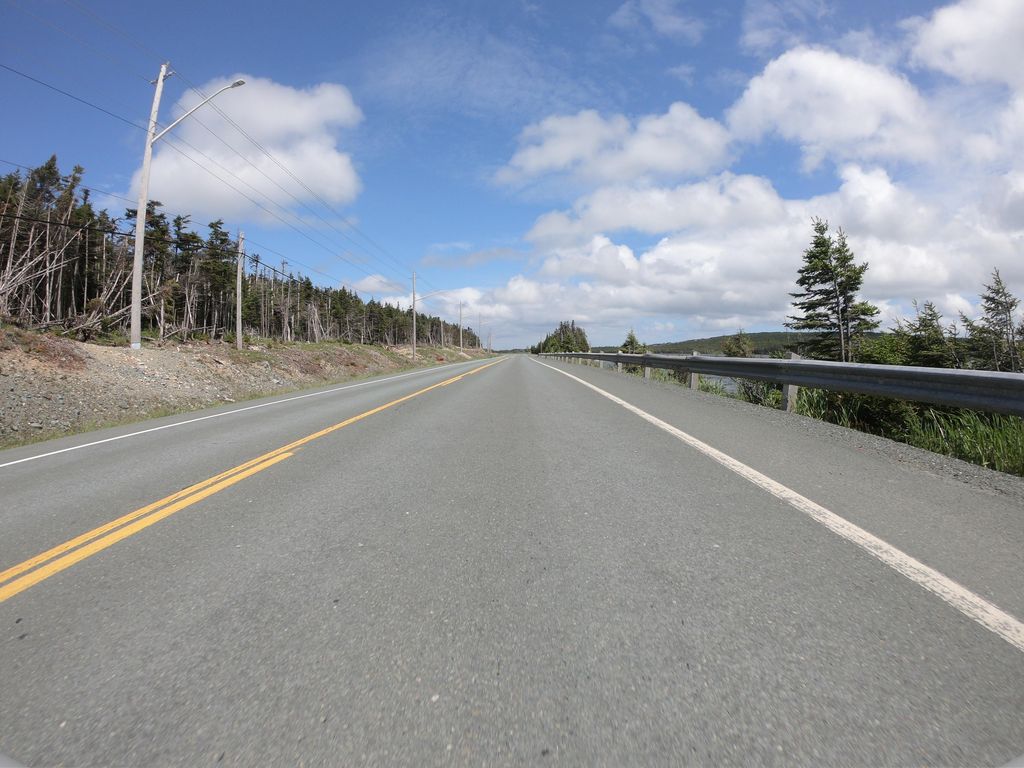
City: st_johns